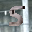
Label: 5